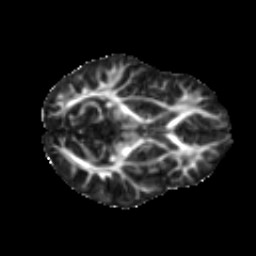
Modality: FA
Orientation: axial
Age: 11
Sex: female
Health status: ill
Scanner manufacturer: ge
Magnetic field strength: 3 T
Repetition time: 6.752 s
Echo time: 0.079 s